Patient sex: M
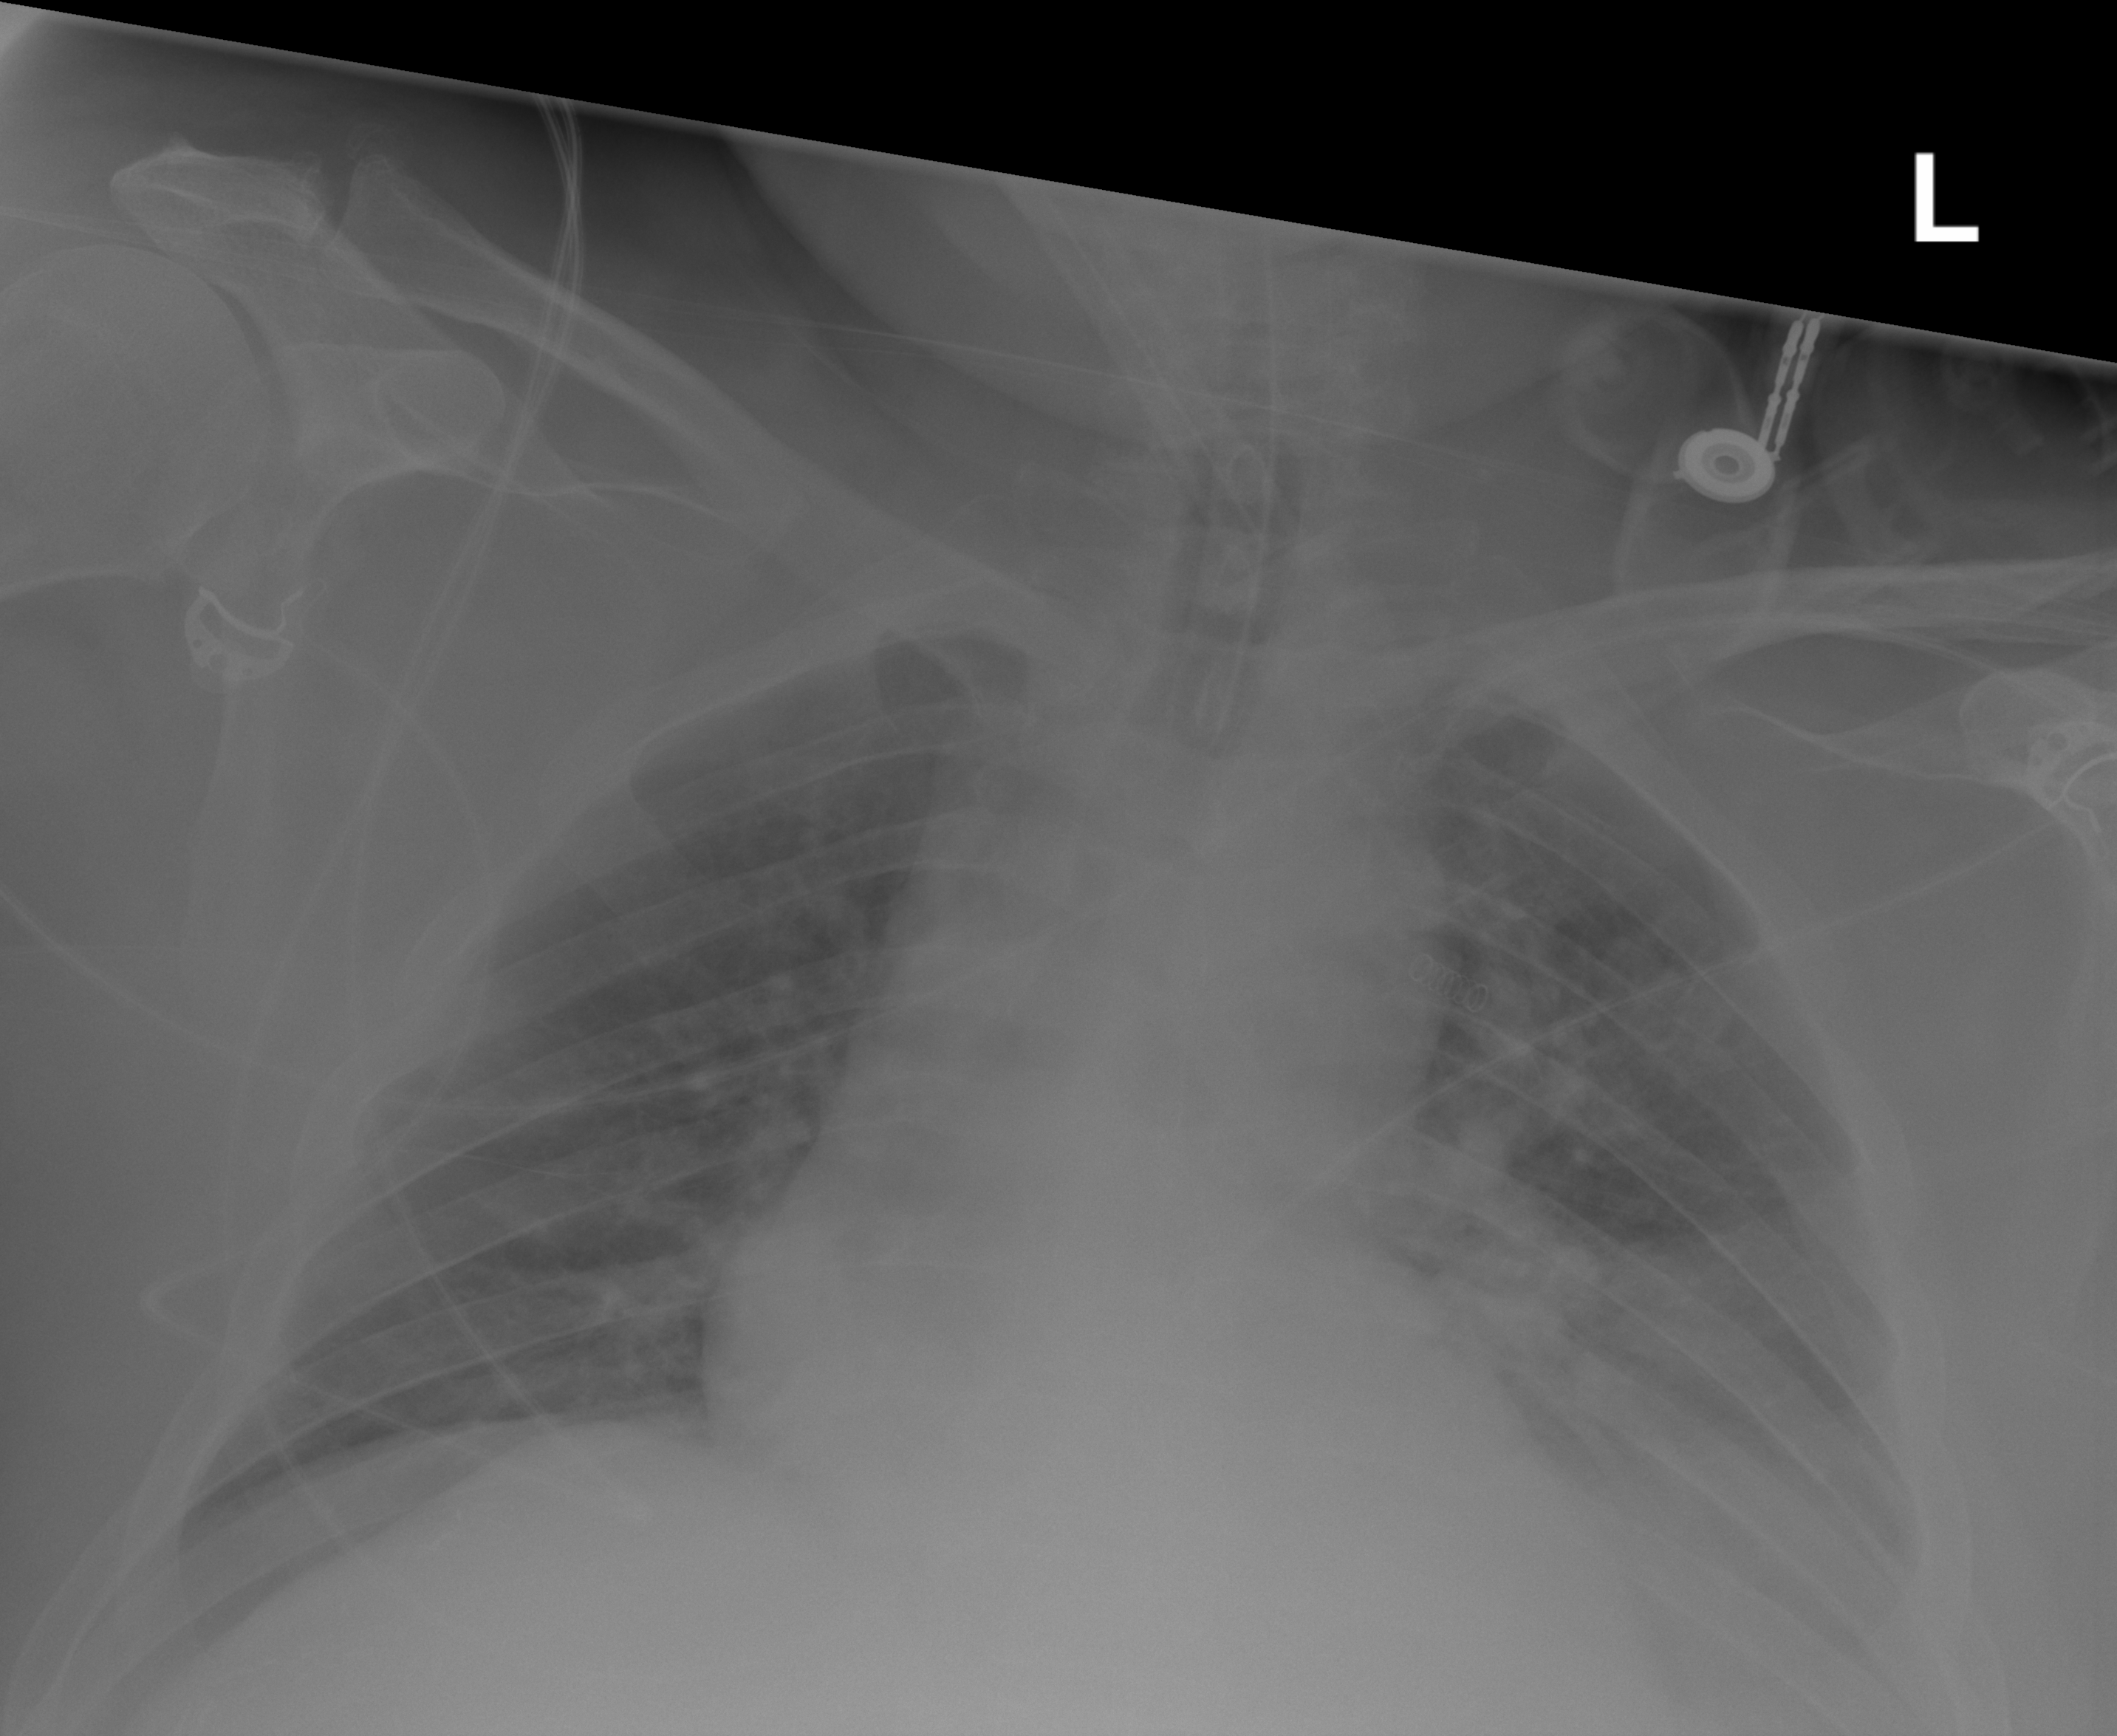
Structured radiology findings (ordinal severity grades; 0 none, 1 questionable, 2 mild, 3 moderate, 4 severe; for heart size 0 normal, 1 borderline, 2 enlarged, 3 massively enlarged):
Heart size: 2
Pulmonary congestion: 1
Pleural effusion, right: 0
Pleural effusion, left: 3
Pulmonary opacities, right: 0
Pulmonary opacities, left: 0
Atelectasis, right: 0
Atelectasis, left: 0